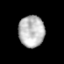
Tissue: prostate
Cell type: Epithelial cells
Senescence score: 0.3403
Nuclear area (px): 793
Mean DAPI intensity: 186.266